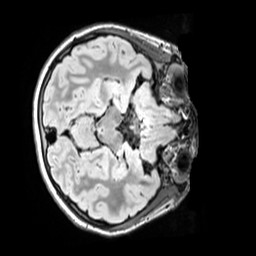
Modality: FLAIR
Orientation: axial
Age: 11
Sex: male
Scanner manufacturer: siemens
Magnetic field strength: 3 T
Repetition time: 5 s
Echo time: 0.388 s